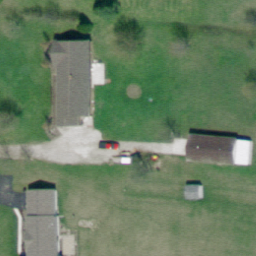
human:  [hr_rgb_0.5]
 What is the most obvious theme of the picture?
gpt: sparse residential